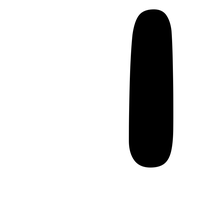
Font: Gluten_Medium